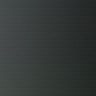
Metastatic tissue present: no